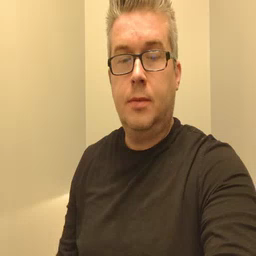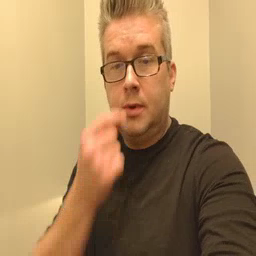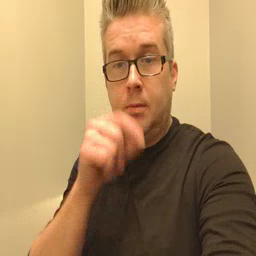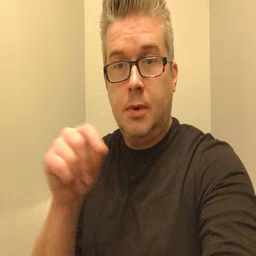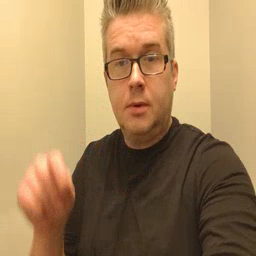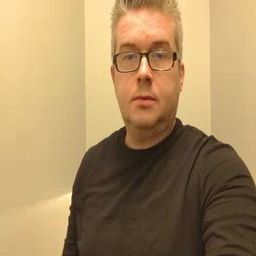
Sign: pencil